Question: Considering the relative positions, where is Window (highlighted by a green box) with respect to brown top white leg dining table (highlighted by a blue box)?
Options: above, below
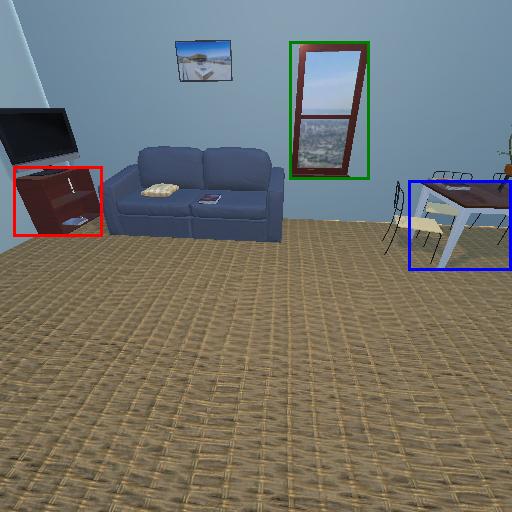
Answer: above